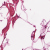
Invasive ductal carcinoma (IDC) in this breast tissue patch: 0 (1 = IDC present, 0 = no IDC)